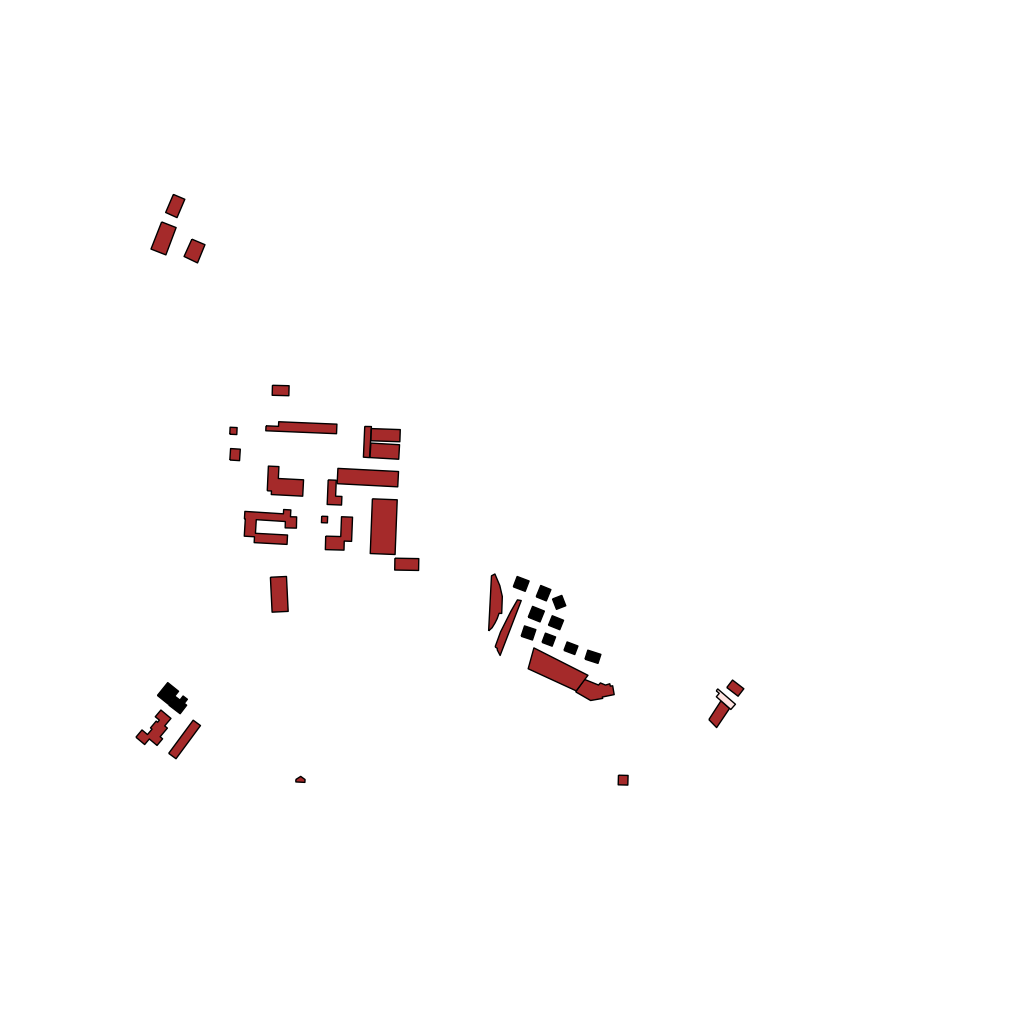
Tags: overhead vector_map, business, industrial, recreation, residential, transport, individual_rise, density_1, Building, Facility, Gas, 1.0 km²